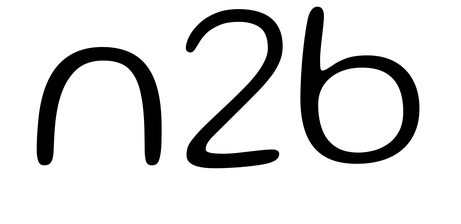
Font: Gluten_ExtraLight